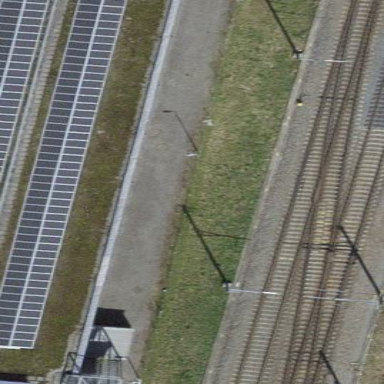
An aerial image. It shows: Solar power generator.